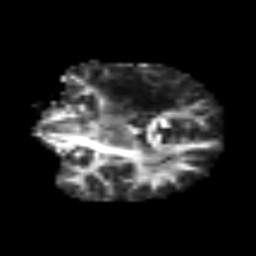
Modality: FA
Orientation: coronal
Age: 58
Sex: male
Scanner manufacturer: siemens
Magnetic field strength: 3 T
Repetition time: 3.2 s
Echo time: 0.081 s